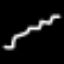
Label: chair